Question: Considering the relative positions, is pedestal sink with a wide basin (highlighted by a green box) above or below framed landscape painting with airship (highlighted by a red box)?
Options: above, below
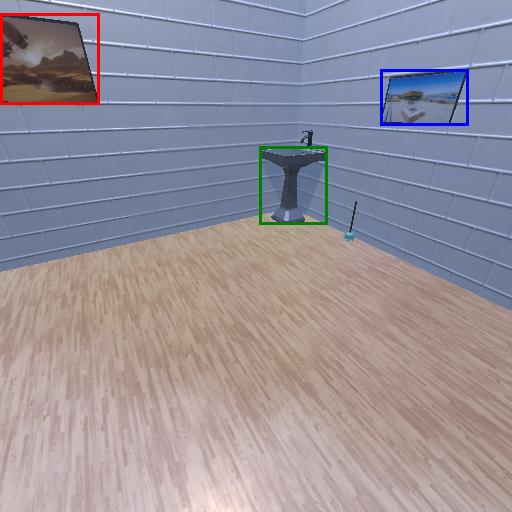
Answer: above